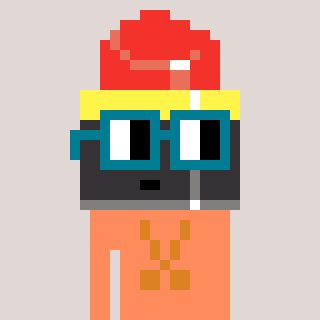
a pixel art character with square dark green glasses, a lipstick-shaped head and a peachy-colored body on a warm background